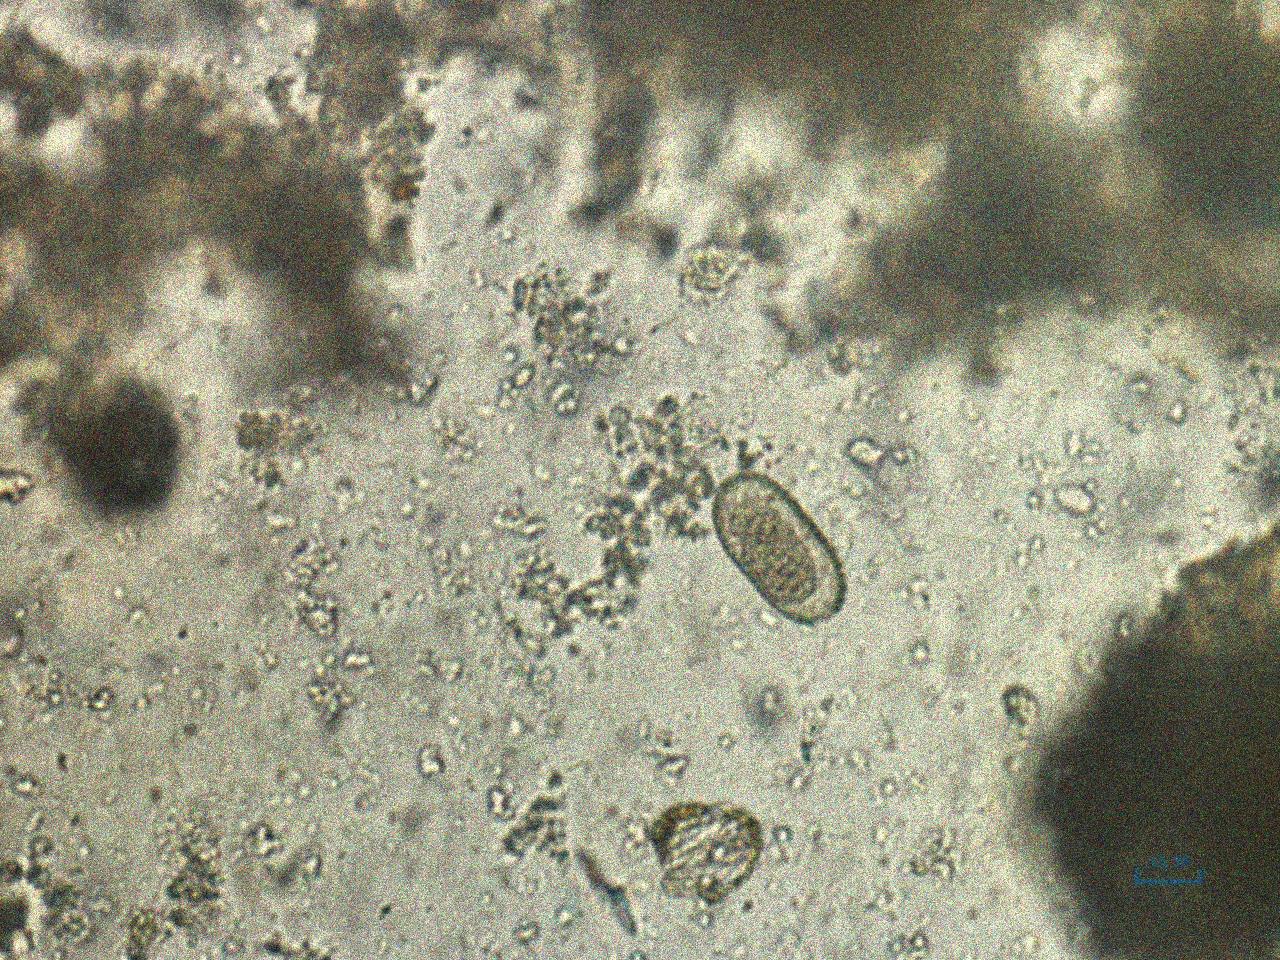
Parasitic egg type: Capillaria philippinensis